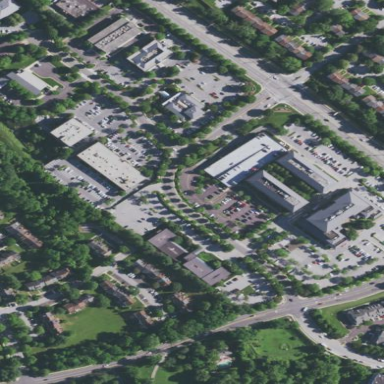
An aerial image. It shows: Commercial area.